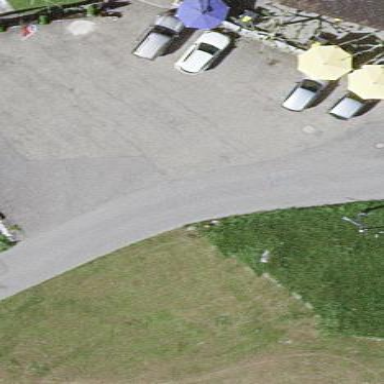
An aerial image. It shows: Parking area with surface.